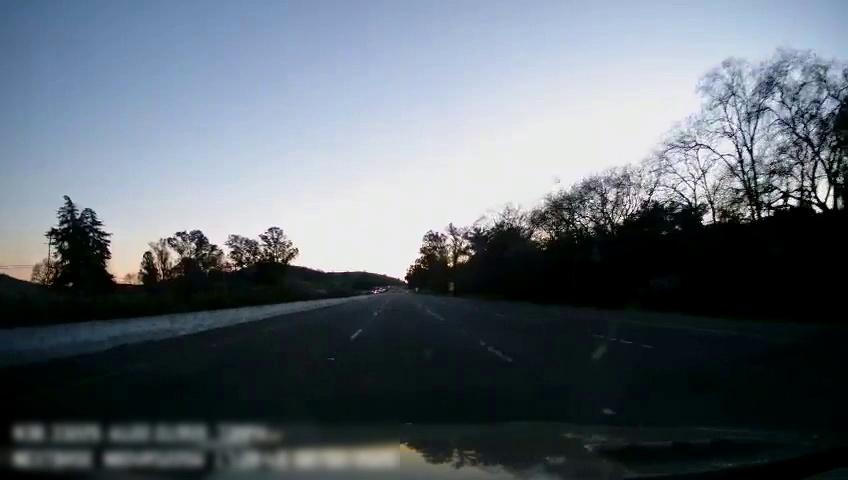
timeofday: Day
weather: Cloudy
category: Drivable Space
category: Lanes | Current Lane
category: Lanes | Current Lane
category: Lanes | Alternate Lane
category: Lanes | Alternate Lane